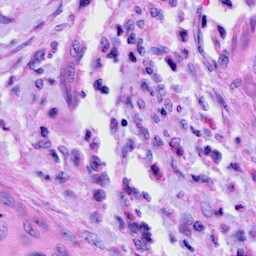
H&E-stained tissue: Cervix